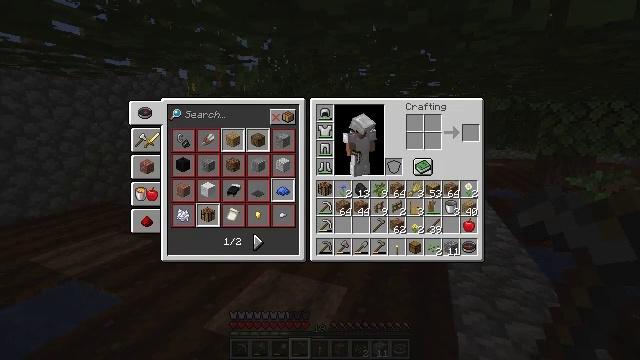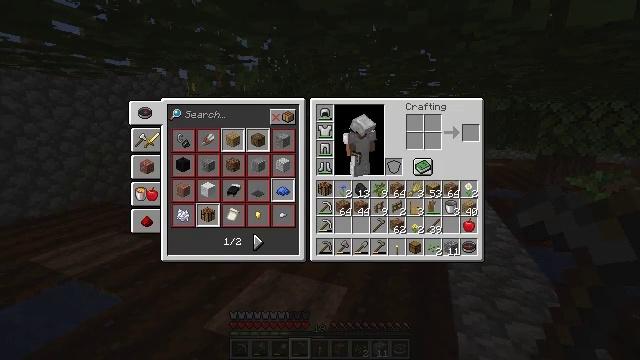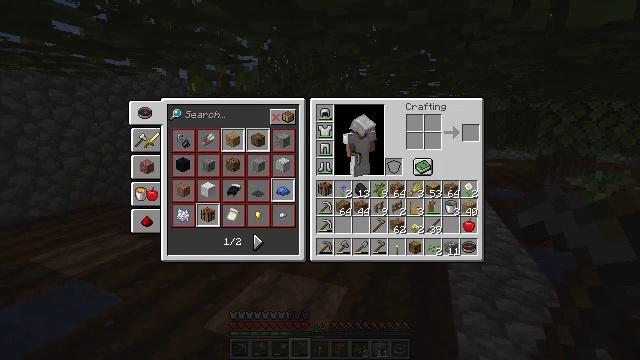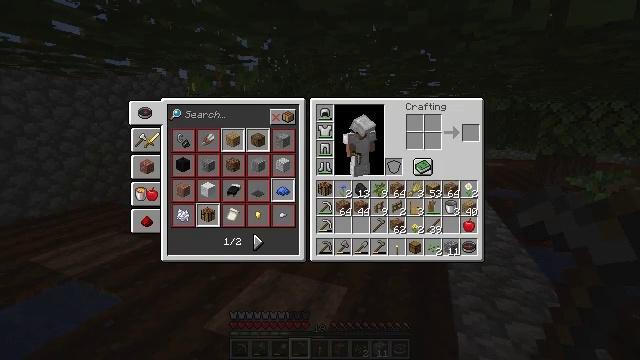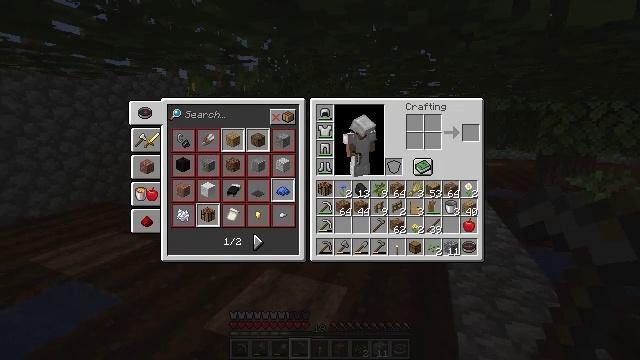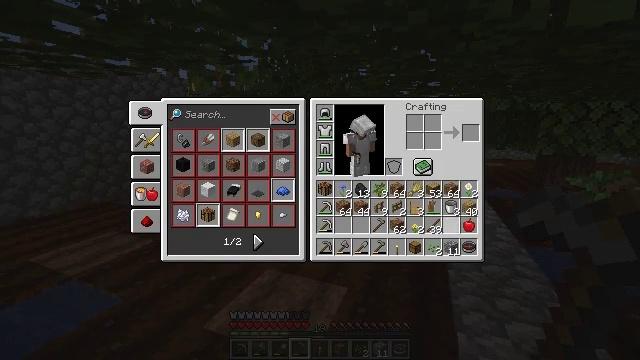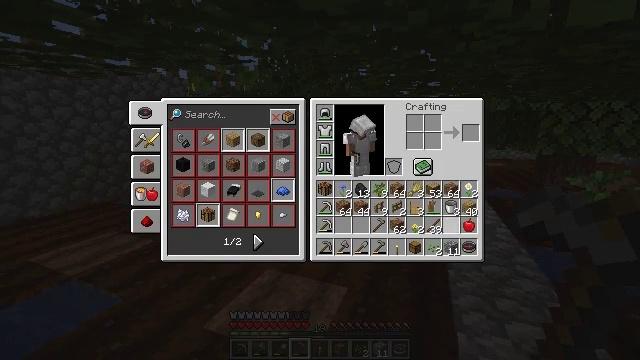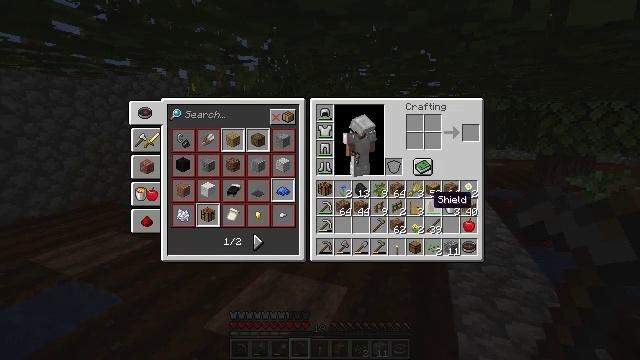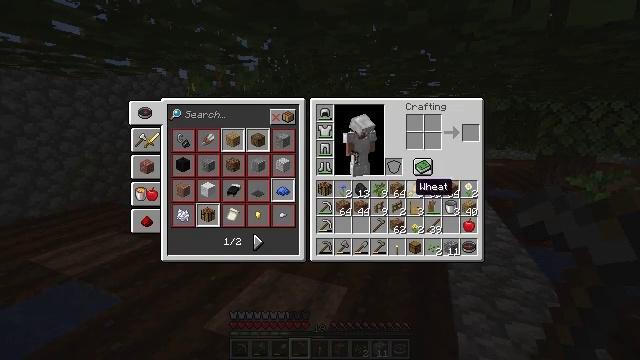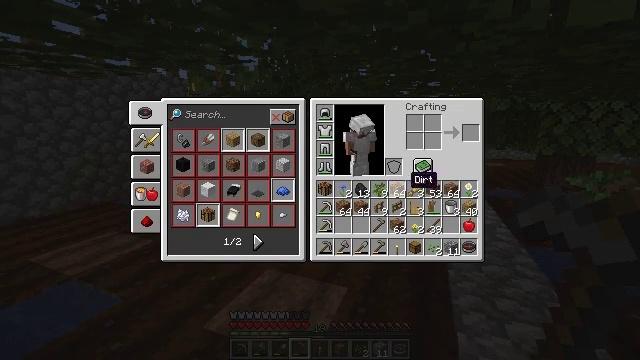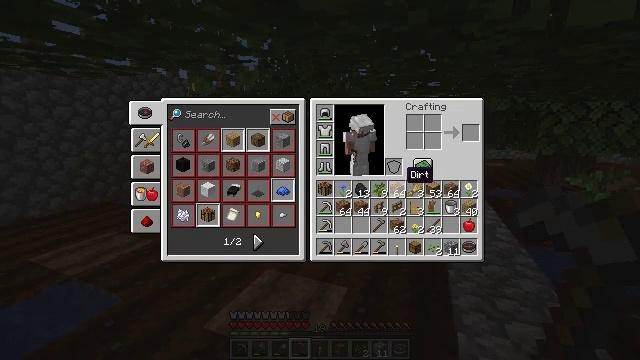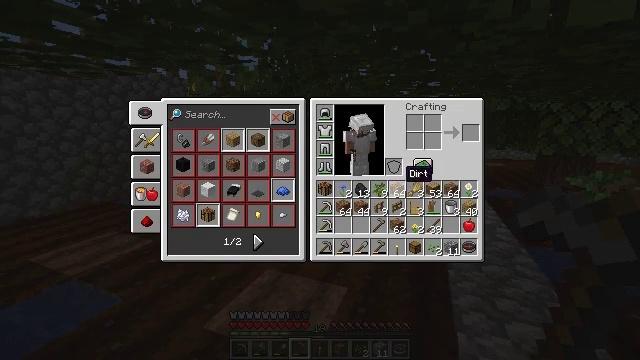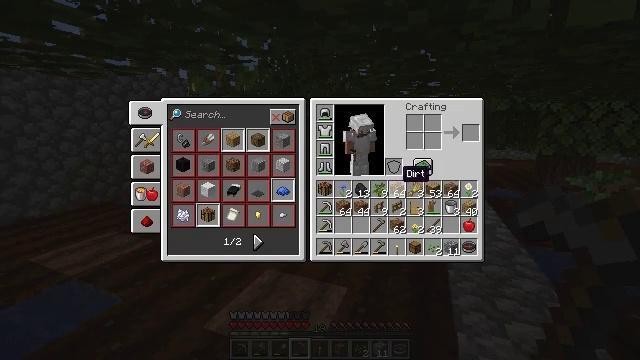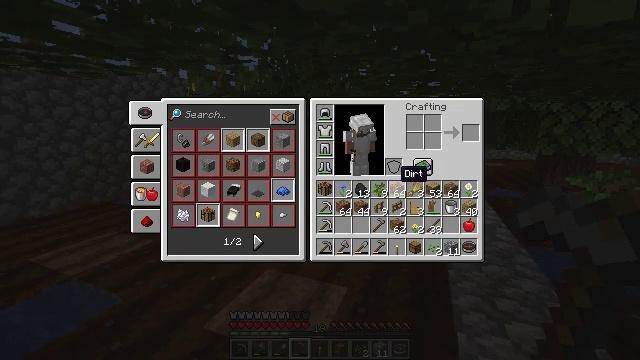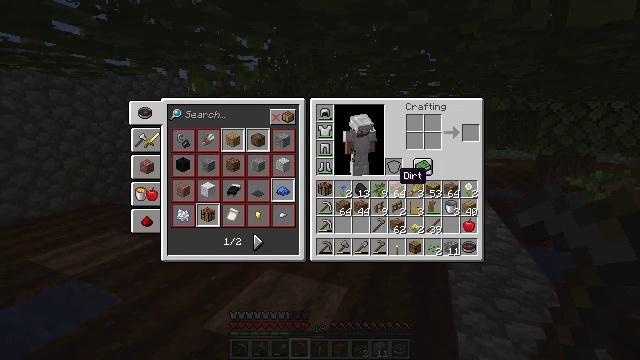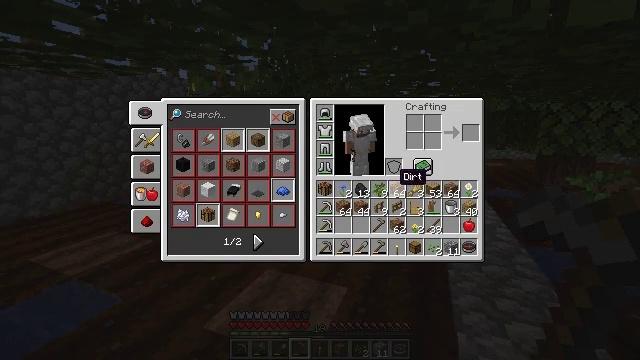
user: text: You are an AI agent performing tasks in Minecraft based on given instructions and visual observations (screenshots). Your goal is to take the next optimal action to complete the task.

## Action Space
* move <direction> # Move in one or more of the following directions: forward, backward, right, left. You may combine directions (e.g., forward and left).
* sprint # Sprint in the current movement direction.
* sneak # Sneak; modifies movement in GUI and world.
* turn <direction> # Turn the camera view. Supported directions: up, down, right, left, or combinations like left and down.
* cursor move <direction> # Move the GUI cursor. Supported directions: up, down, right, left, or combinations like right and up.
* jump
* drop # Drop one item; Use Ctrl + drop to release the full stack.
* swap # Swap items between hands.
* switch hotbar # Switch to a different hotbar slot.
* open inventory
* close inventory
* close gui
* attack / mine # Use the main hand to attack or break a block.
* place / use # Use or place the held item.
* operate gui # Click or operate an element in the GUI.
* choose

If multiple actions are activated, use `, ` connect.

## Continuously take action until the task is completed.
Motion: motion action
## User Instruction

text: Gather the oxeye daisy for crafting.
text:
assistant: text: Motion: cursor move down
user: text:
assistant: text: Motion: no_op
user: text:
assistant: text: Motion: cursor move left
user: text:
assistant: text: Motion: cursor move left
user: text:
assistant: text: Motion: cursor move left
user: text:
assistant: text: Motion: cursor move left and up
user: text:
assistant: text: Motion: cursor move left and up
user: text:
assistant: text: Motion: cursor move left and up
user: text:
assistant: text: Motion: cursor move up
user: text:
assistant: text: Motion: no_op
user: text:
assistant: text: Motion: no_op
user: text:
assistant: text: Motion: no_op
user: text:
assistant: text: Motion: no_op
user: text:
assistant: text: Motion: no_op
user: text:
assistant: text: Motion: no_op
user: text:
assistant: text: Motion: no_op
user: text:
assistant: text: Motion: cursor move right
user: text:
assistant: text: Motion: cursor move right
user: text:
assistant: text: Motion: no_op
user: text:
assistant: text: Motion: cursor move left
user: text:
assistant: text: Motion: cursor move left
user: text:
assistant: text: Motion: no_op
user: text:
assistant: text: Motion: no_op
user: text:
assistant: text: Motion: no_op
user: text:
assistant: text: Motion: no_op
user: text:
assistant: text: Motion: no_op
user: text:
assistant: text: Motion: no_op
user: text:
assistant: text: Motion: no_op
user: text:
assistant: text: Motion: no_op
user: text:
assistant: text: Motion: no_op